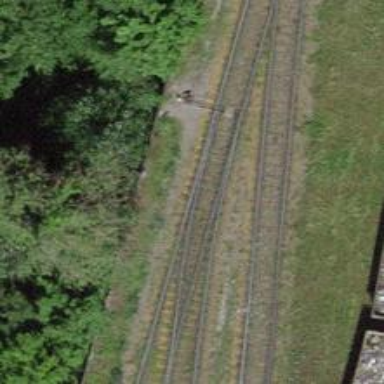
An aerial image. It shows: Single-track spur railway line.